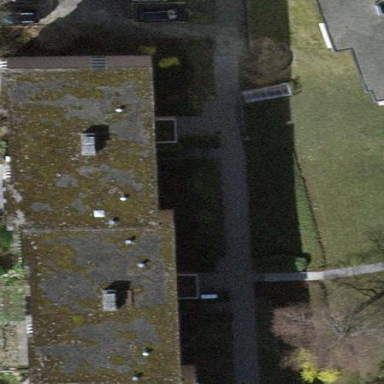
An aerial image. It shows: Flat roofed building.